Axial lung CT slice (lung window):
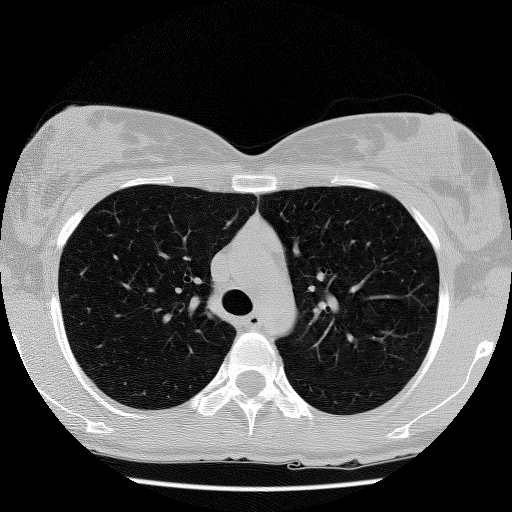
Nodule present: no